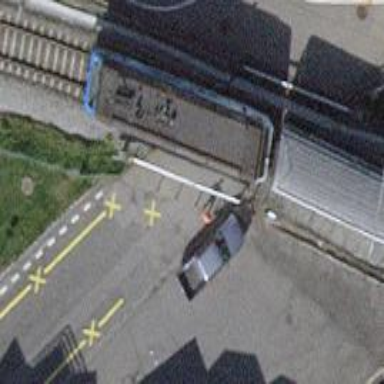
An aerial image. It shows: Bollard barrier.